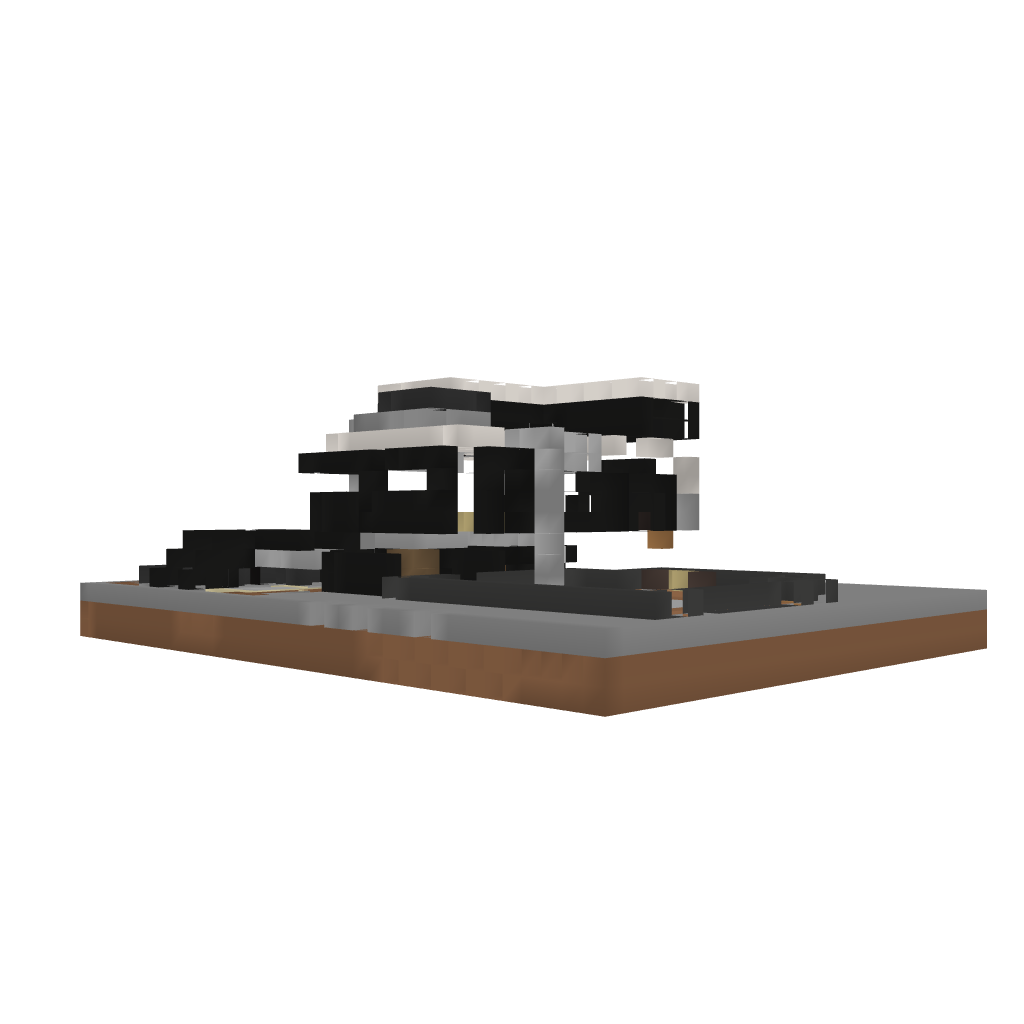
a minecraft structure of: Novum Domum